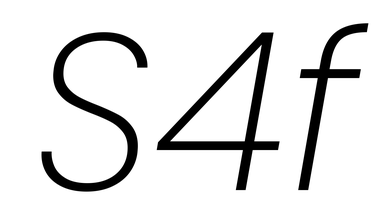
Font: Poppins-ExtraLightItalic